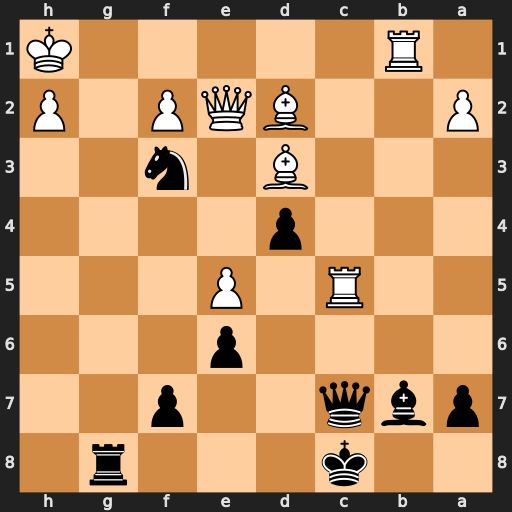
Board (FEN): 2k3r1/pbq2p2/4p3/2R1P3/3p4/3B1n2/P2BQP1P/1R5K
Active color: b
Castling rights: -
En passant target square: -
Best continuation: Nxd2+ Rxb7 Qxc5